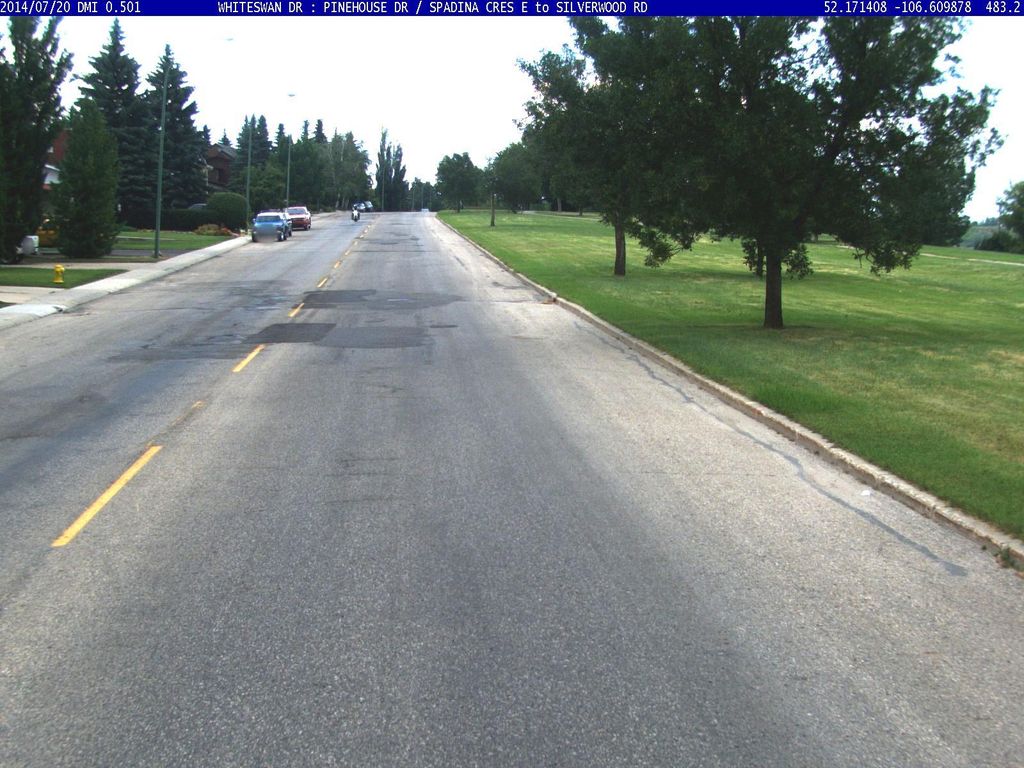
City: saskatoon